Field crop: maize
Growth stage: 2
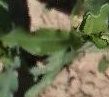
Species: maize